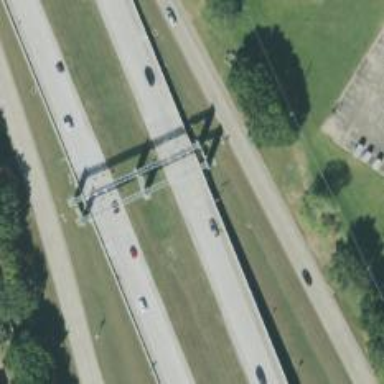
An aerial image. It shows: Toll gantry on the road.